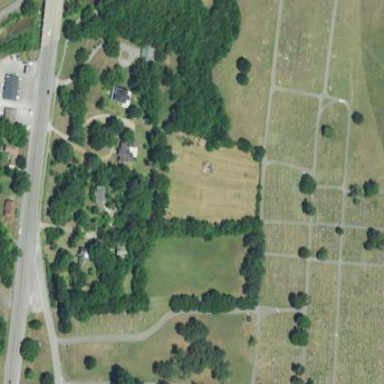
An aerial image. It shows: Cemetery.